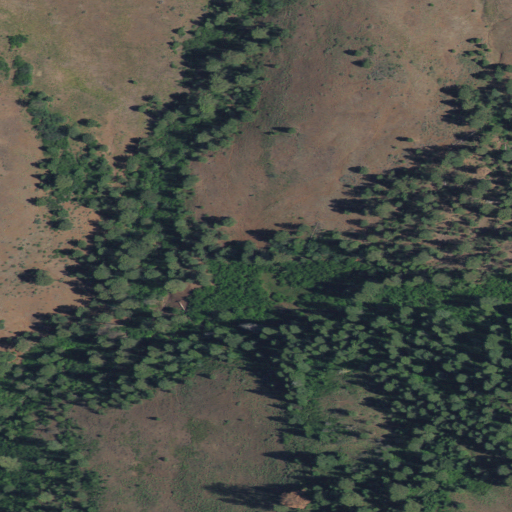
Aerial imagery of valley in Idaho named Thron Gulch containing evergreen forest, shrub, and grassland